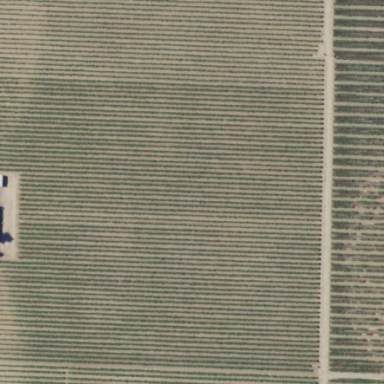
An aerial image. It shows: Vineyard growing grapes.